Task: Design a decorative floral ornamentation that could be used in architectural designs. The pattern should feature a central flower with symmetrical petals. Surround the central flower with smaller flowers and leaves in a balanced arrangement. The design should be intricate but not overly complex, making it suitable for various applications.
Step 760:
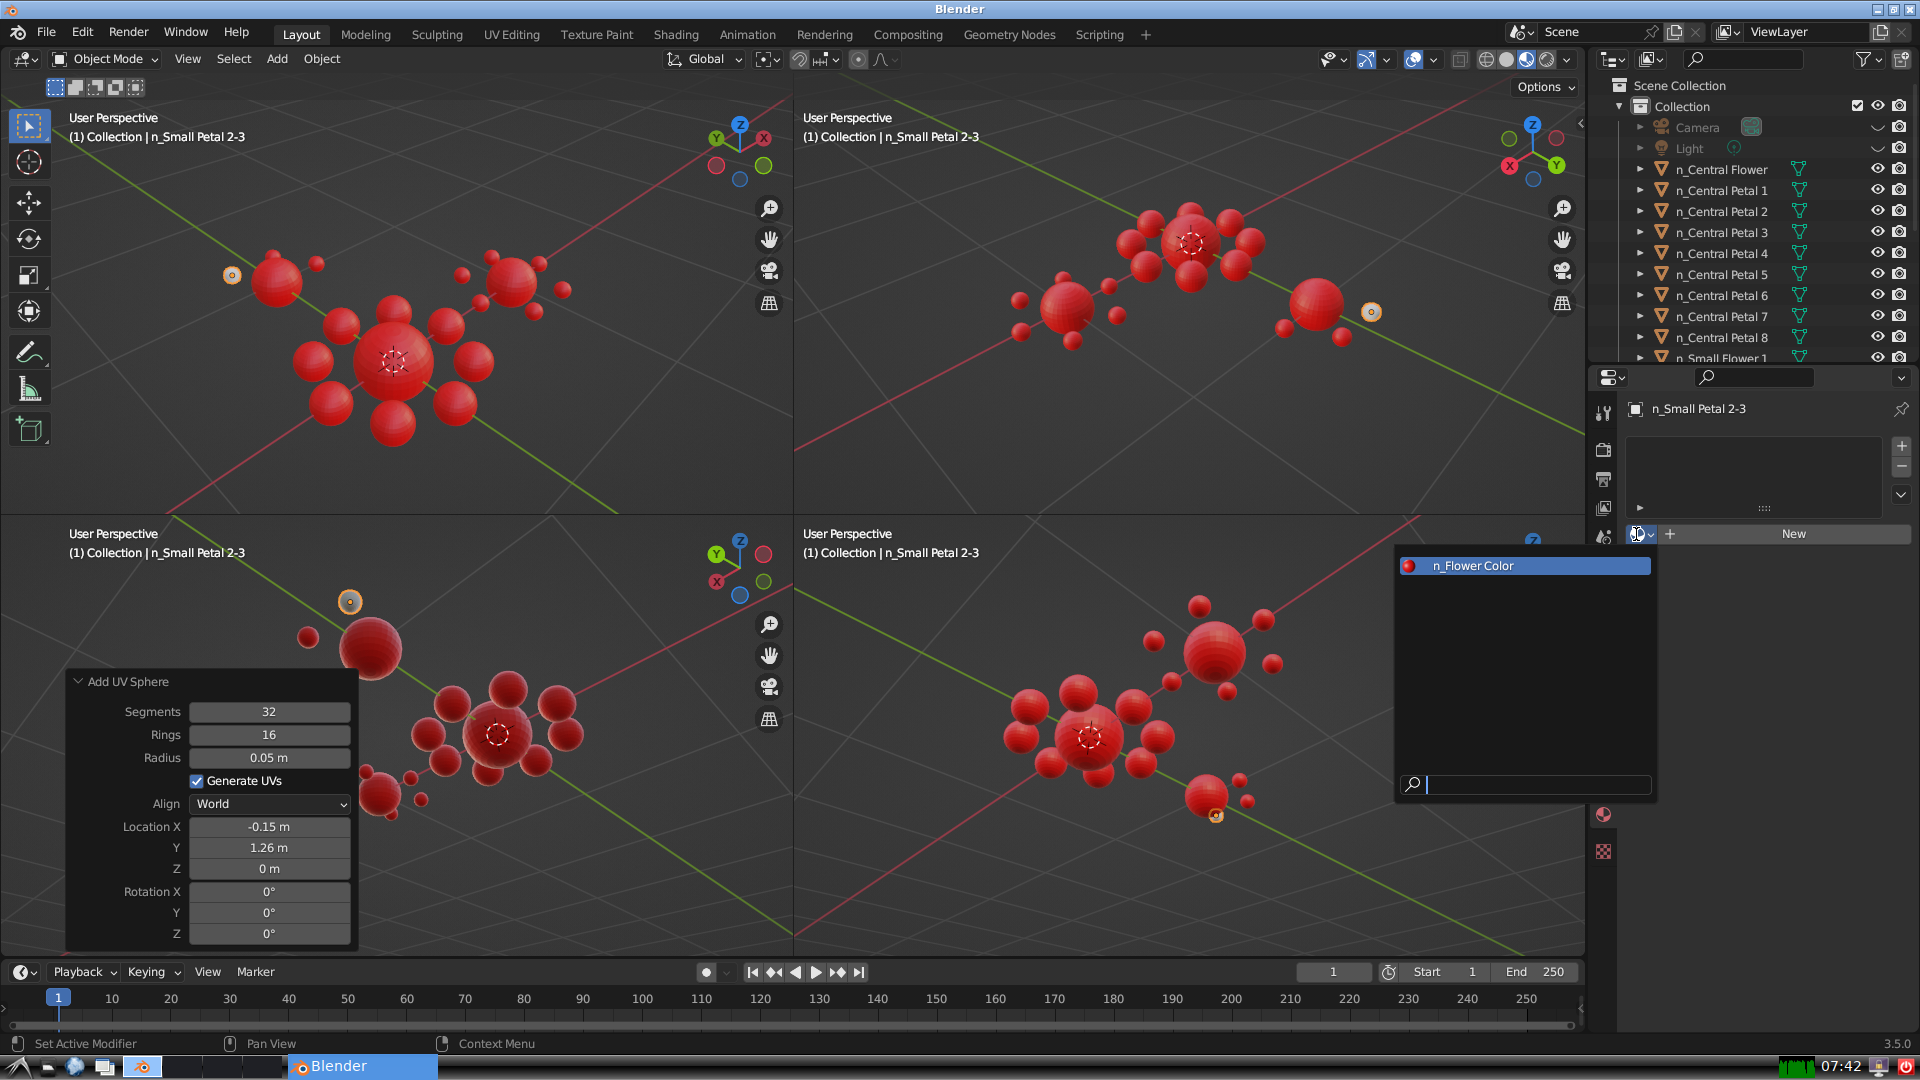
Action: input_text: n_Flower Color